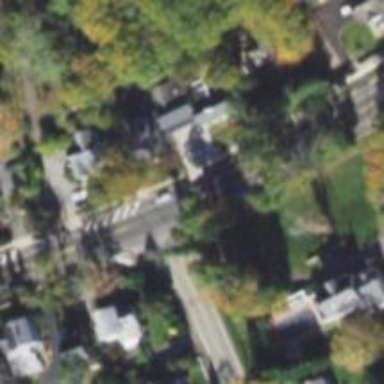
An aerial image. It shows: Unmarked crossing on the road.